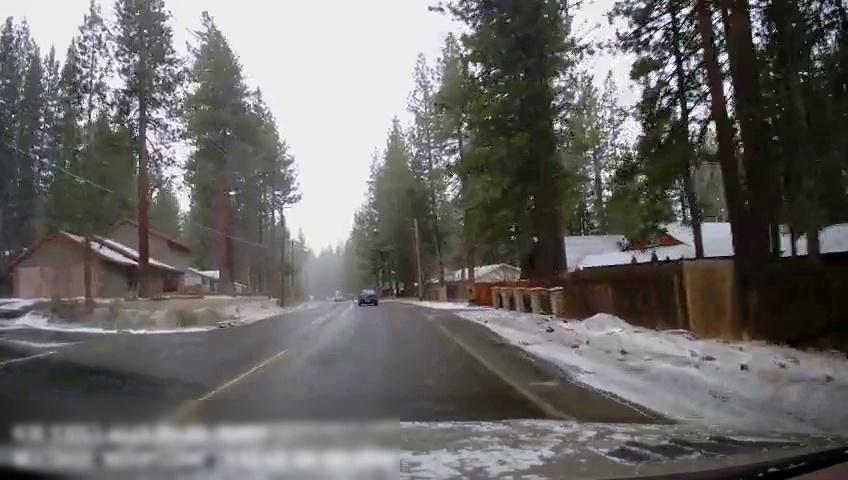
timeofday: Day
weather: Snowy
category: Drivable Space
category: Vehicles | SUV
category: Lanes | Current Lane
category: Lanes | Current Lane
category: Lanes | Alternate Lane